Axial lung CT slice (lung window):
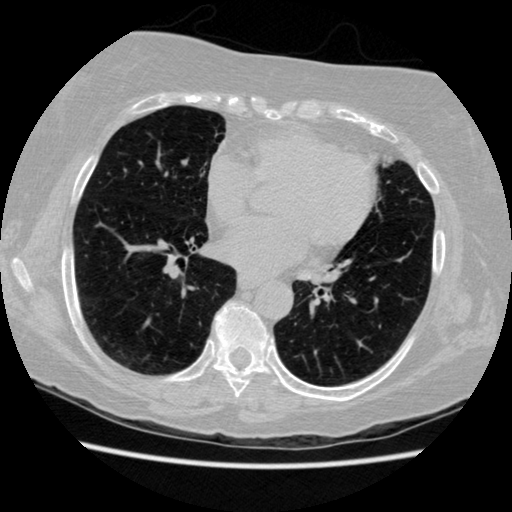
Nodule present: no